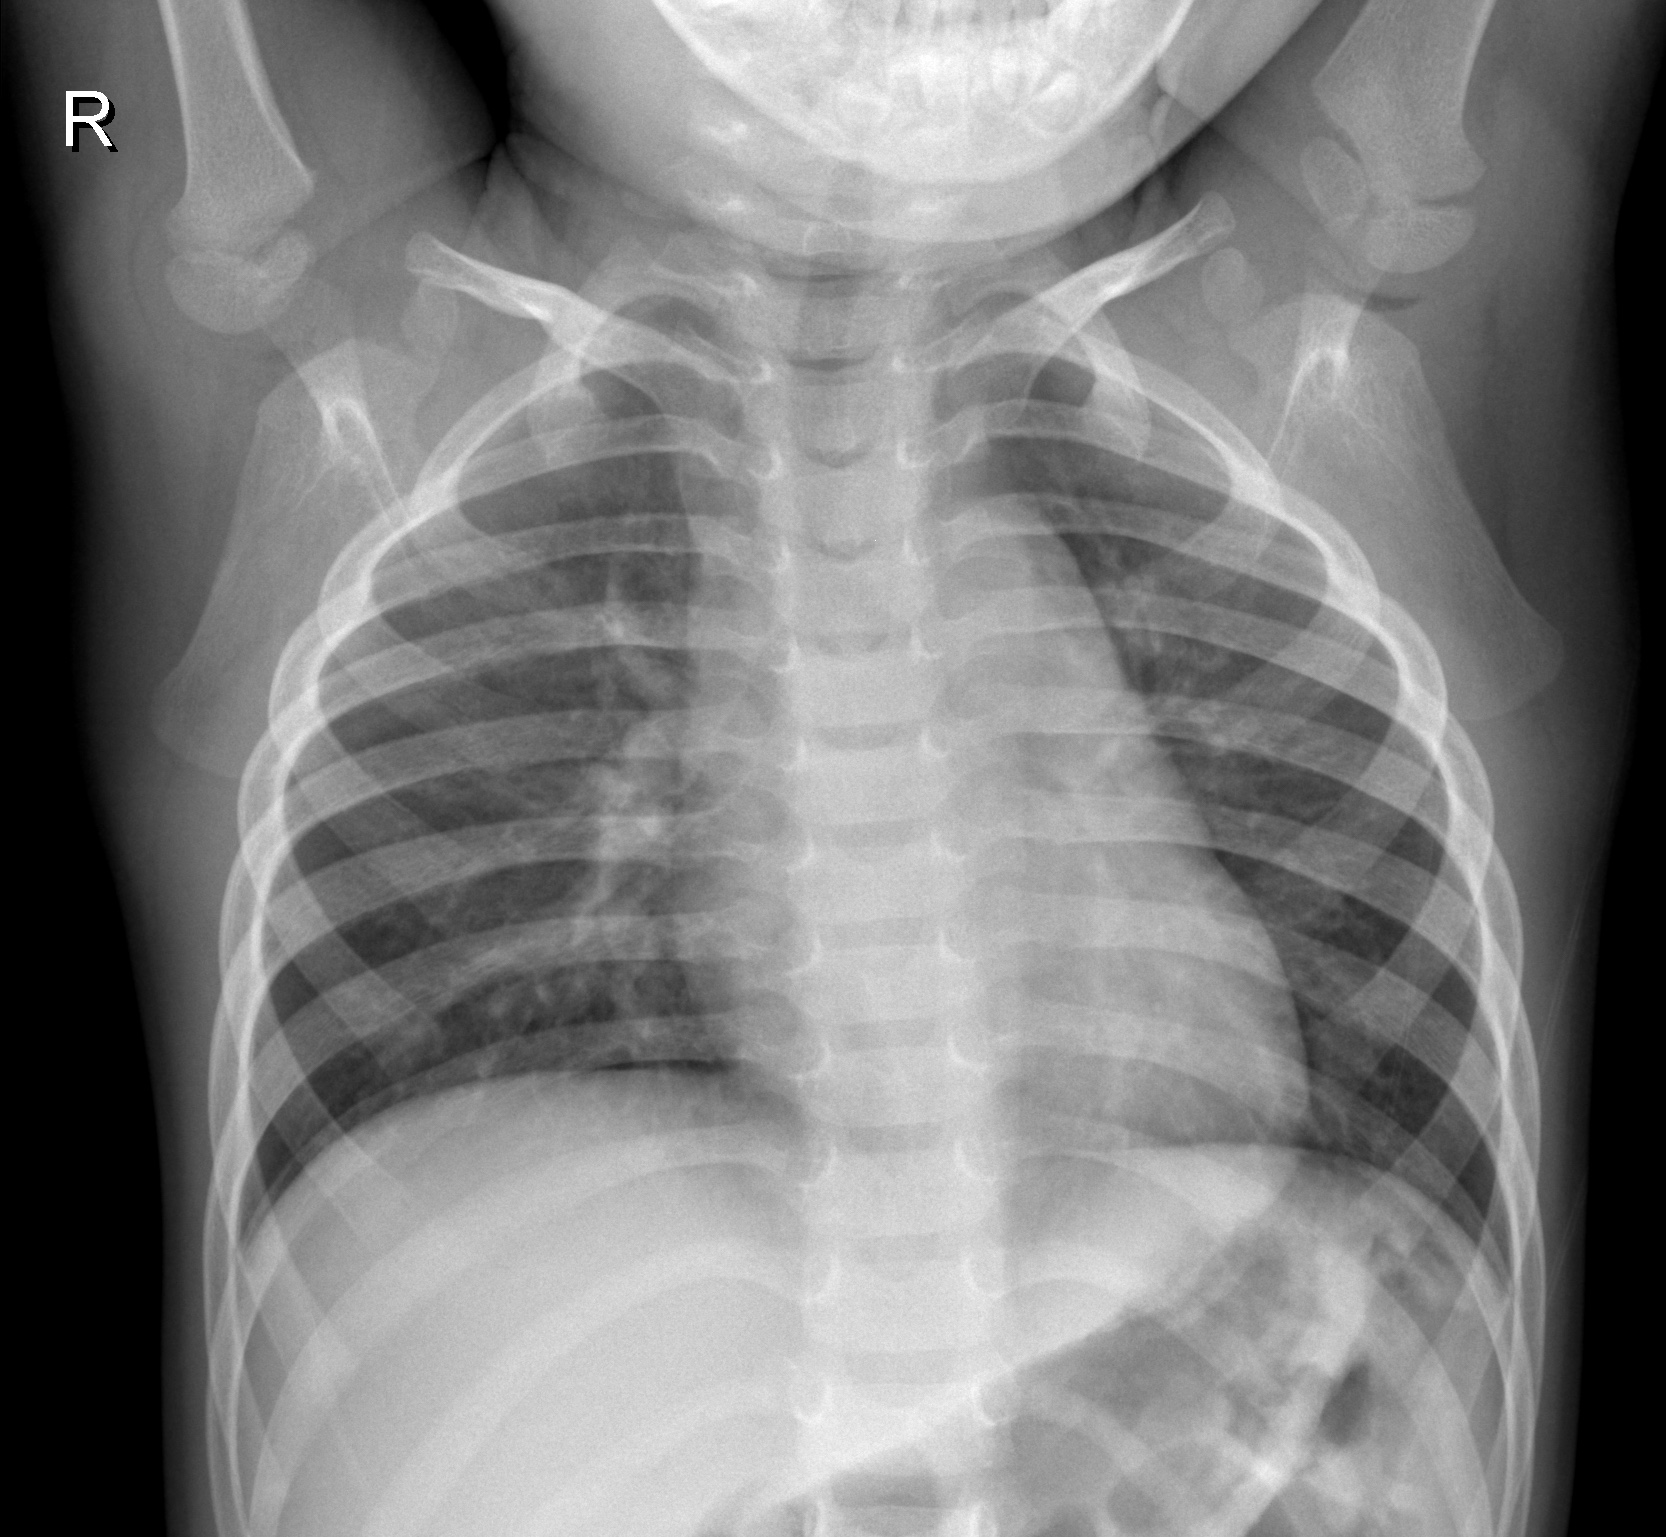
Diagnosis: NORMAL